Question: I want to create a container div and add "X" amount of images to it. But no matter the number of images inside, they will always fill the entire container evenly.
Heres an image for better understanding:

HTML/CSS only would be best, but of course I would be open to other ideas. Sort of new at this so any help would be great.
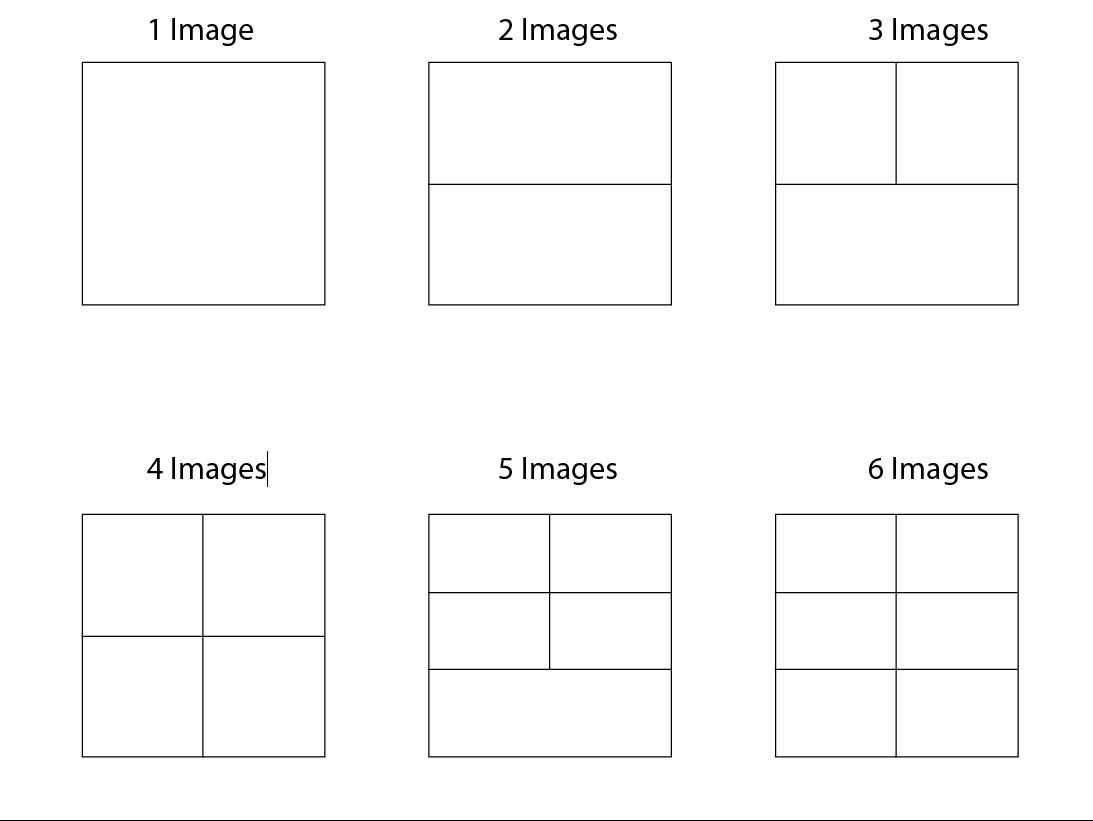
Answer: You can do this with CSS. The trick is to make the images 'float:left;' with a 'width:50%;'. If the last image happens to be an odd-numbered image then we need to make it full width. This is done using the selector 'img:last-child:nth-child(odd)'.
Here's the full CSS for the images:
'''
img {
float:left;
width:50%;
}
/*
* This makes the last image (if odd)
* full width.
*/
img:last-child:nth-child(odd) {
width:100%;
}
/*
Special rules for 2 images
*/
div.container > img:first-child:nth-last-child(2) {
width:100%;
}
div.container > img:last-child:nth-child(2) {
width:100%;
}
'''
And here's the full <URL>.